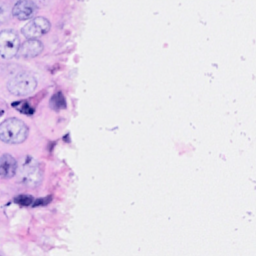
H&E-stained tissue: Breast